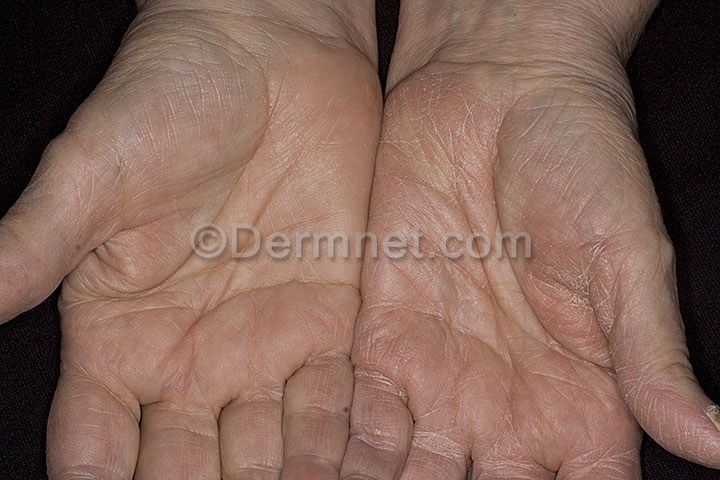
Disease: Tinea Ringworm Candidiasis and other Fungal Infections